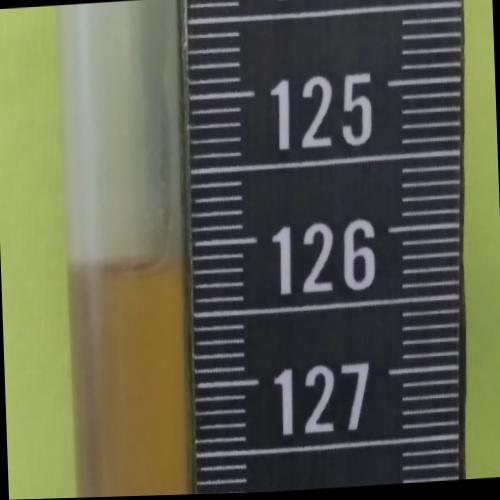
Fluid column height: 126.1 cm